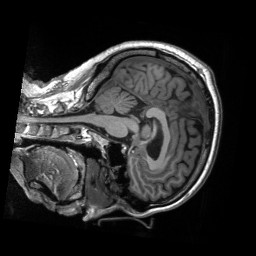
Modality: T1w
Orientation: sagittal
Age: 45
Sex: male
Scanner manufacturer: siemens
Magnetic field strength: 3 T
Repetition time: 2.53 s
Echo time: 0.00219 s